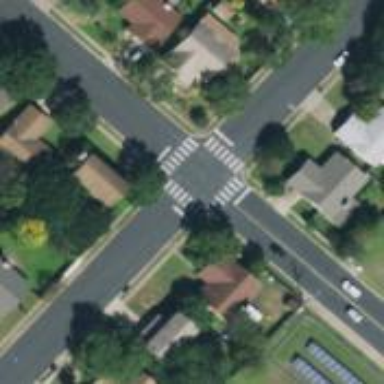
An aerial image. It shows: Marked road crossing.